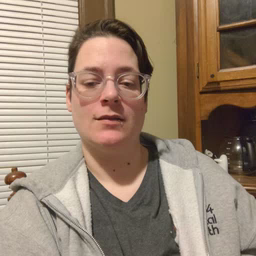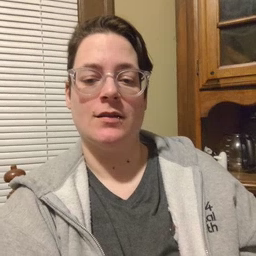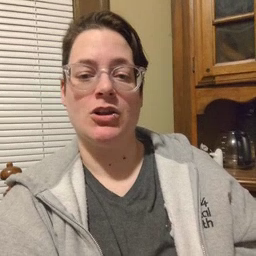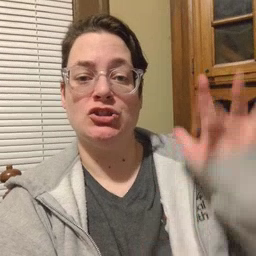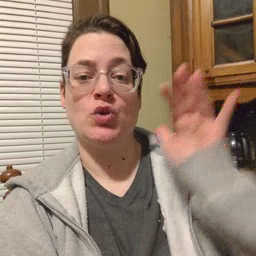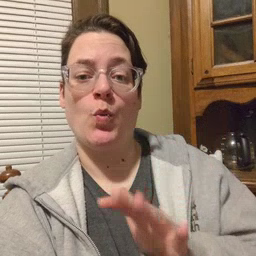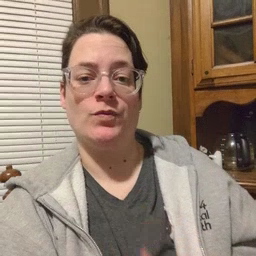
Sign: snow